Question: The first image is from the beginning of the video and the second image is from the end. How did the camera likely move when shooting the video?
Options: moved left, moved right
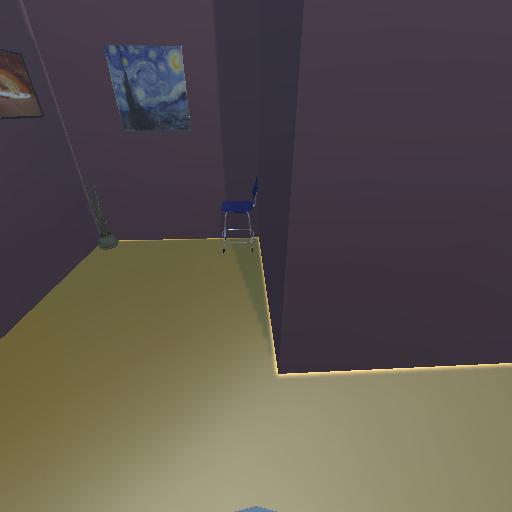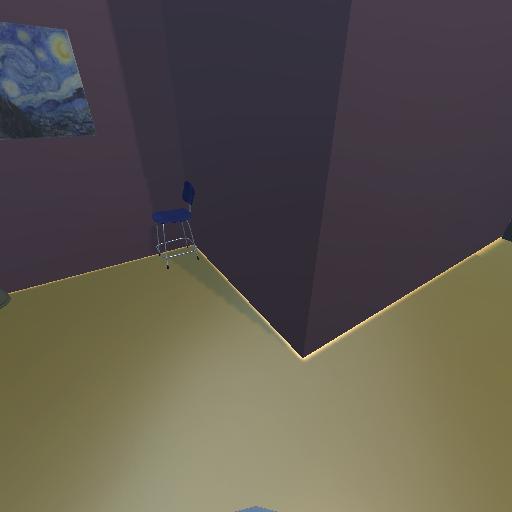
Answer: moved left